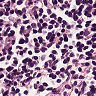
Metastatic tissue present: no